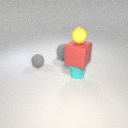
small cyan rubber cylinder to the right of large gray rubber sphere